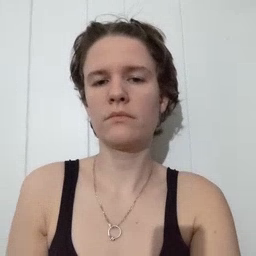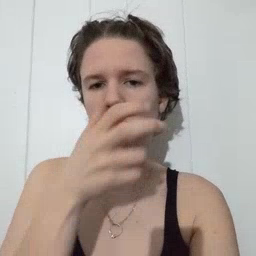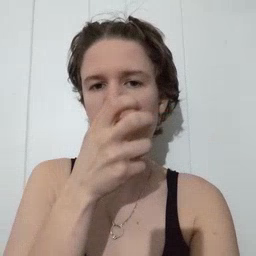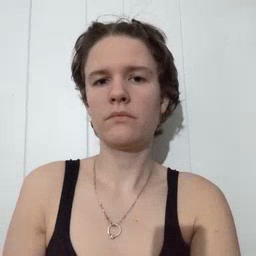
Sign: bug